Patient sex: M
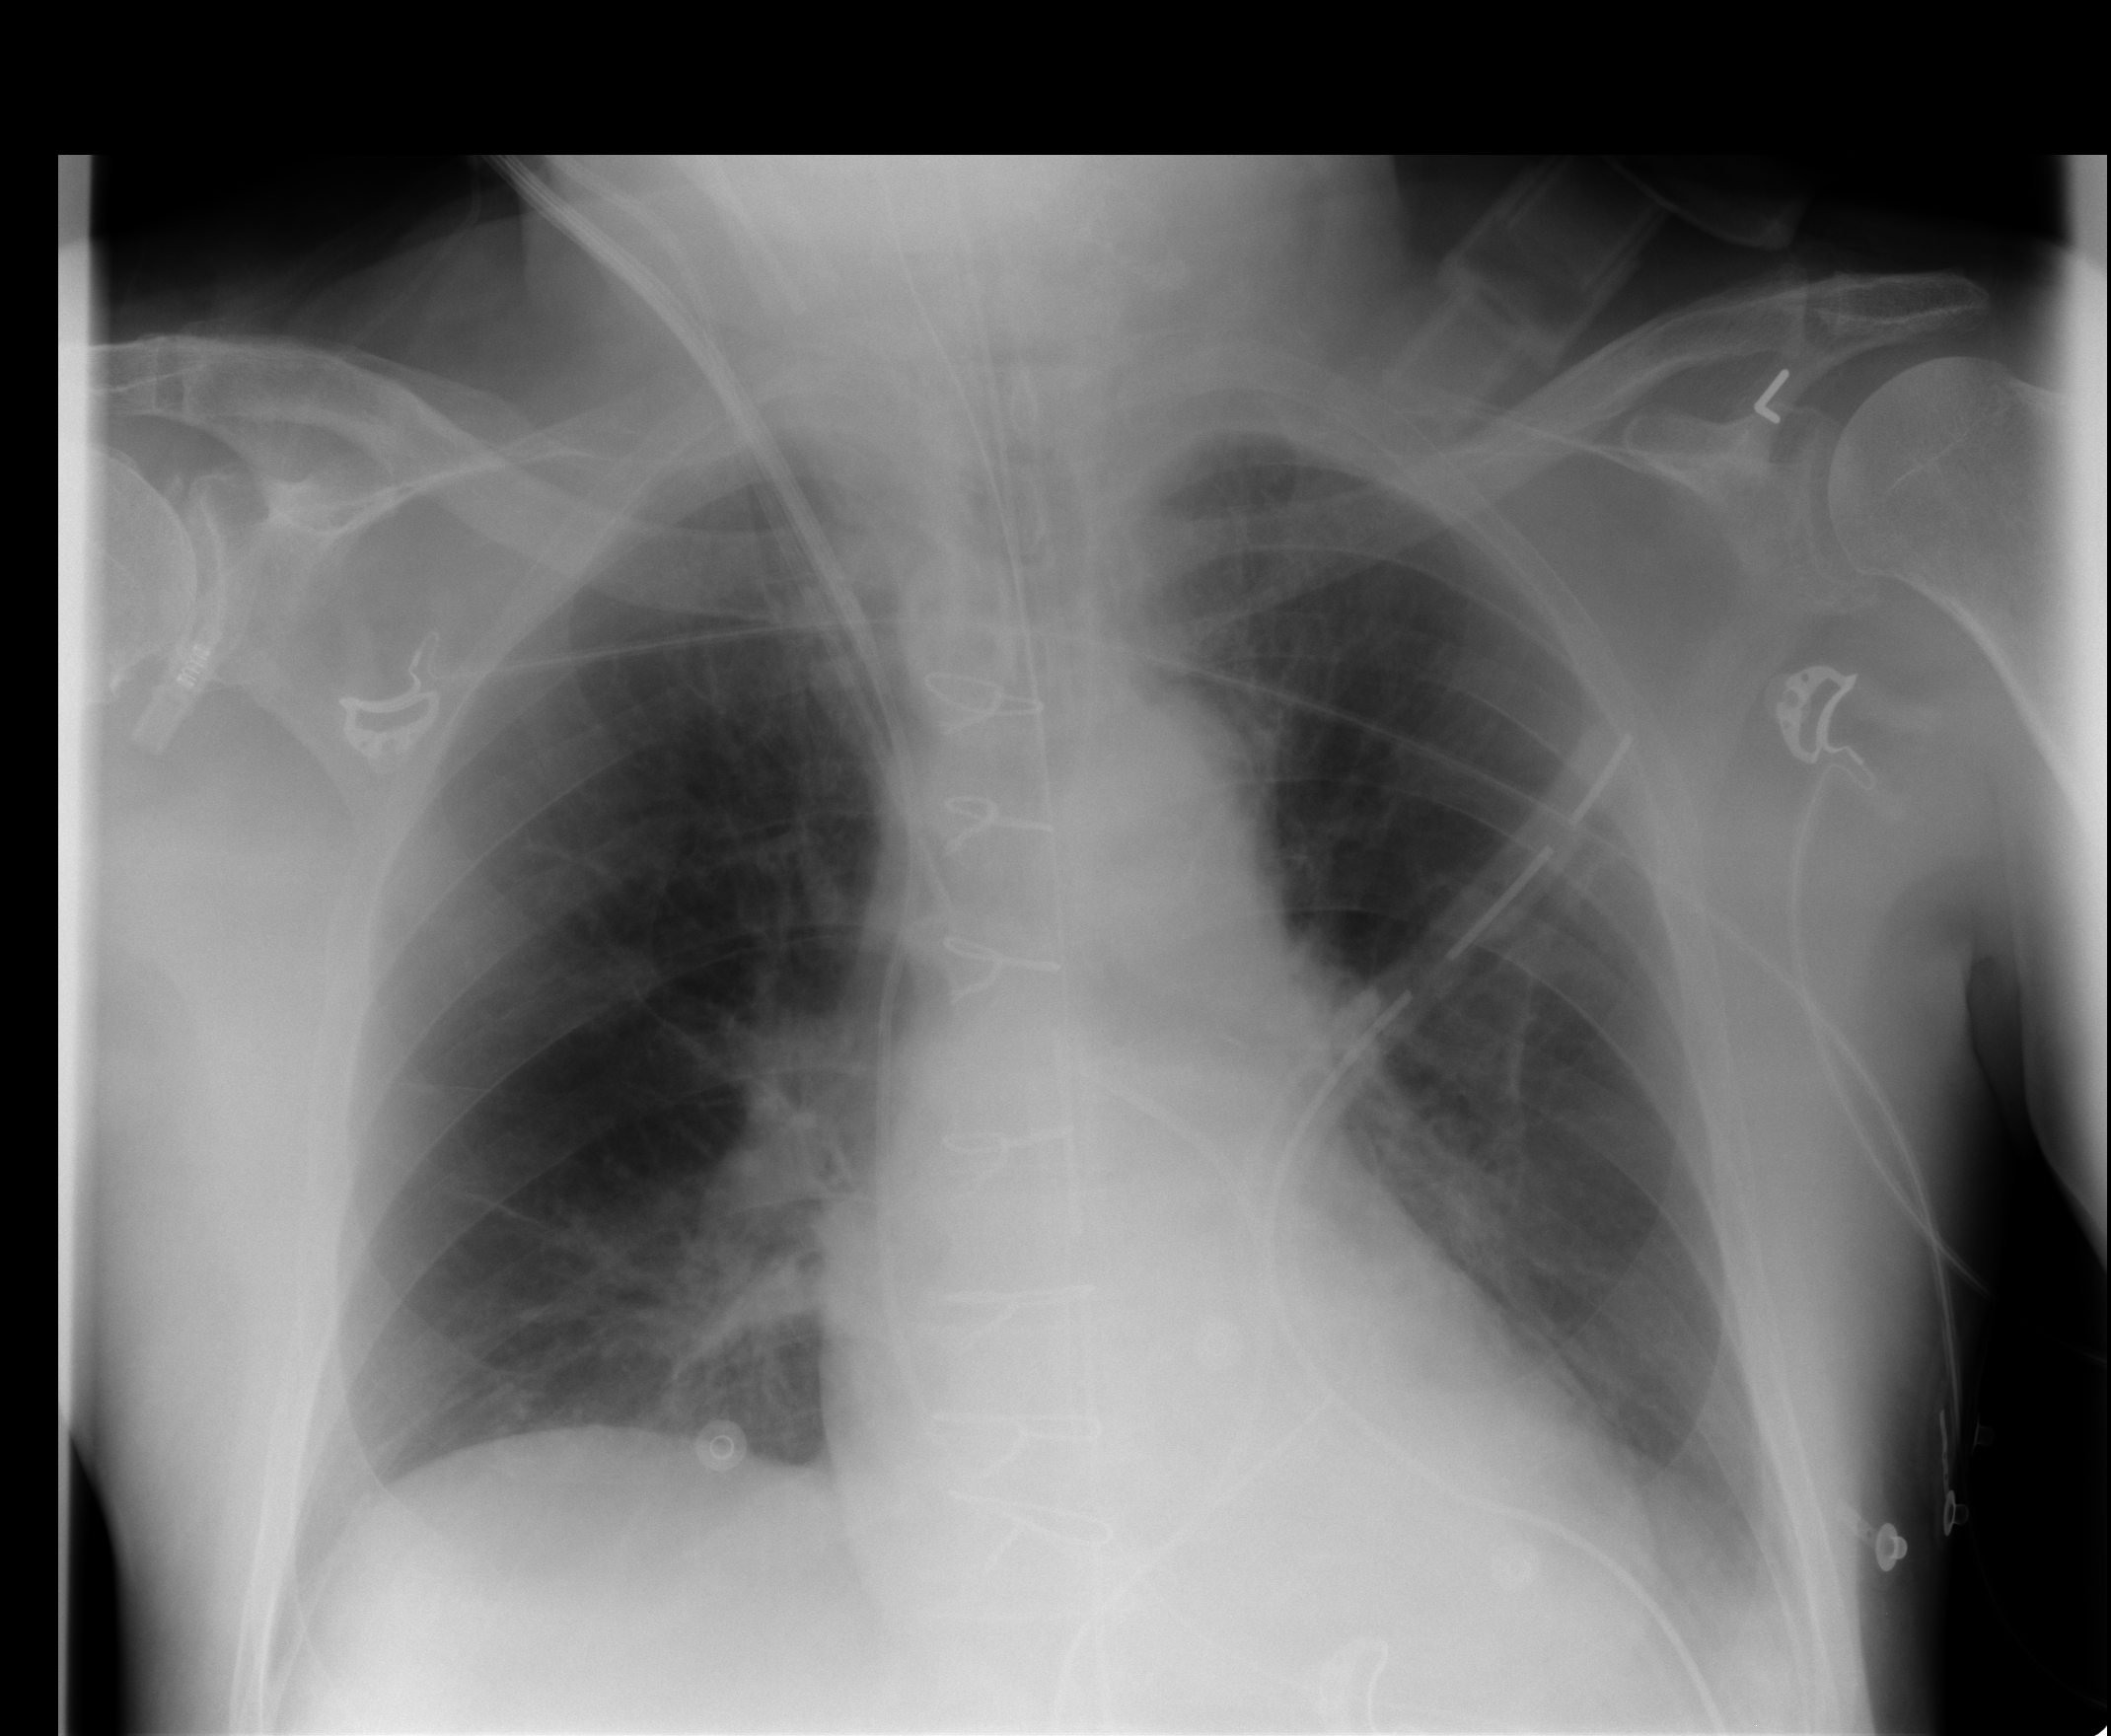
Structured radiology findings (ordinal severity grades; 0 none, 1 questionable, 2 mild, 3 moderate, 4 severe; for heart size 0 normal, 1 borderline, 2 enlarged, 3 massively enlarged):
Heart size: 0
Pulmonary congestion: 2
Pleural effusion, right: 0
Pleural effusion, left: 2
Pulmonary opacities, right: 0
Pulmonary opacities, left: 0
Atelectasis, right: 0
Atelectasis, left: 2